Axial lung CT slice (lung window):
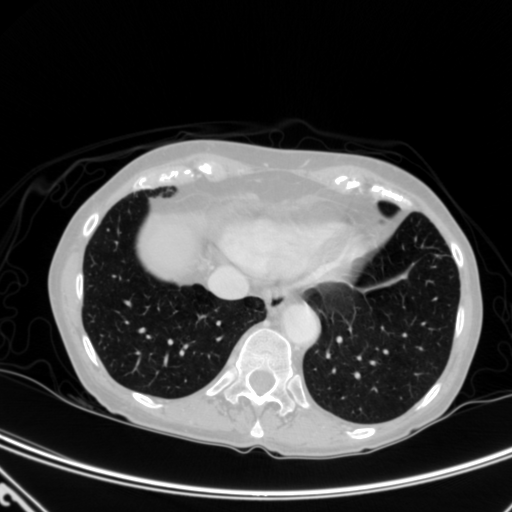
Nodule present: no